Field crop: maize
Growth stage: 1
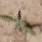
Species: atriplex